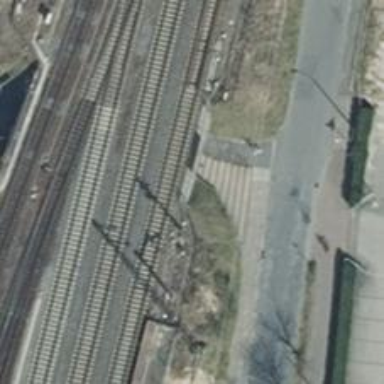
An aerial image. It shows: Railway signal.